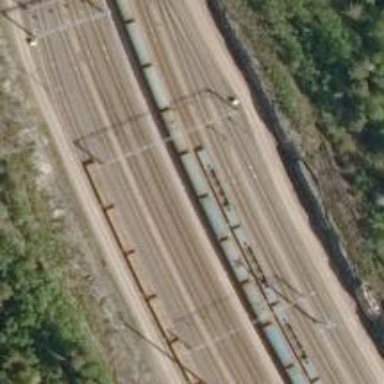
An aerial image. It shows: Railway signal.